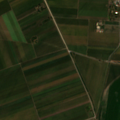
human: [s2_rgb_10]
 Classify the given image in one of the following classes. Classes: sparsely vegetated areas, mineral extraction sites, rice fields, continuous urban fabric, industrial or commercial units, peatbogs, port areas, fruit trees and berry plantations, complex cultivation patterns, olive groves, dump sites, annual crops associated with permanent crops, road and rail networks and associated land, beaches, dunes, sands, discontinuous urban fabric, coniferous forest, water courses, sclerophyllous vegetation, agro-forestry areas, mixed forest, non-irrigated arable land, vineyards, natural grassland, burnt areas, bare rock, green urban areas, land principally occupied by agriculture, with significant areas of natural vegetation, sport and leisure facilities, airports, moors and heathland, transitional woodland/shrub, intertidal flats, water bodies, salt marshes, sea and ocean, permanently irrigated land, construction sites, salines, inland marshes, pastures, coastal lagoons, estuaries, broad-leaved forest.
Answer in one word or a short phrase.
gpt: non-irrigated arable land, complex cultivation patterns